You are looking at a signal-to-image encoding: consecutive vibration samples arranged as the rows of a grayscale square. Determine the bearing's health state. Answer with exactly one of: normal, inner_race, outer_race, ball.
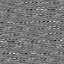
Answer: outer_race